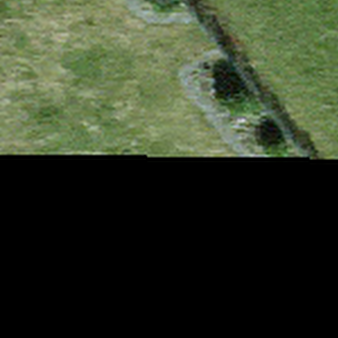
Label: other